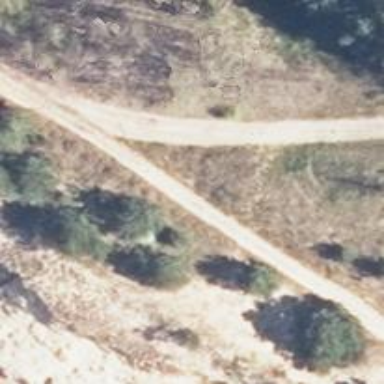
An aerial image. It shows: Sandy track with grade3 tracktype.